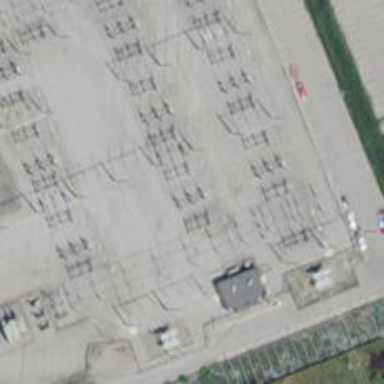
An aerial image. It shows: Switch used for power control.